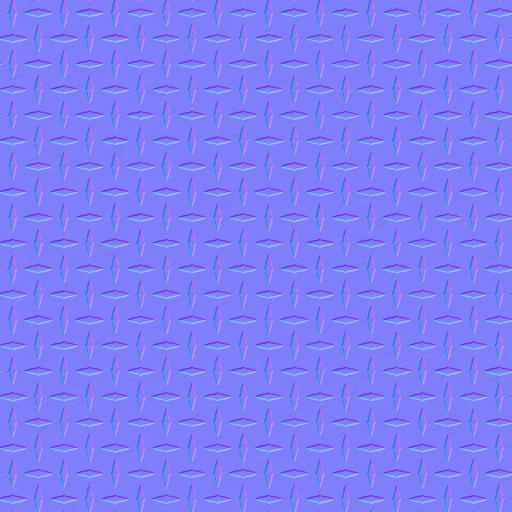
diamond plate floor industrial metal tread